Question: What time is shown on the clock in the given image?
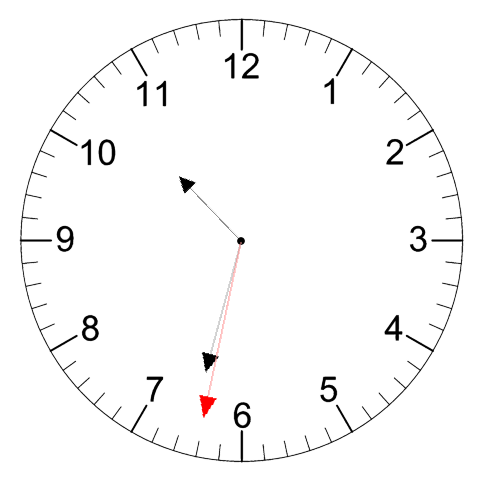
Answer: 10:32:32